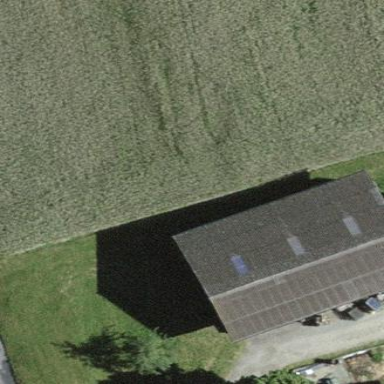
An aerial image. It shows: Rural barn.